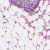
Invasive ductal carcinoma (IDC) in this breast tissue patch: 1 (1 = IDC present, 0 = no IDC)